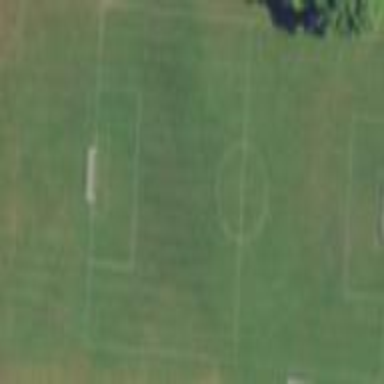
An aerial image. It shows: Soccer pitch for leisureland activities.